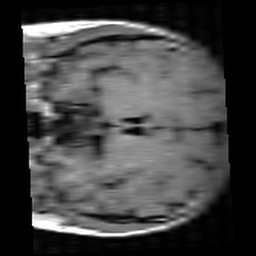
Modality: T1w
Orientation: coronal
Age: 21
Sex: female
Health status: healthy
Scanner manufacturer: siemens
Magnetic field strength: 3 T
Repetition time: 4.1 s
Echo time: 0.0085 s